Field crop: maize
Growth stage: 2
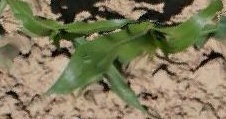
Species: maize